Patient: sex F, age 35
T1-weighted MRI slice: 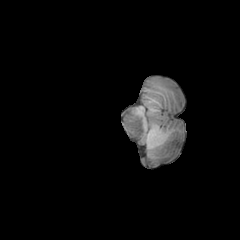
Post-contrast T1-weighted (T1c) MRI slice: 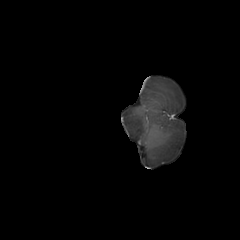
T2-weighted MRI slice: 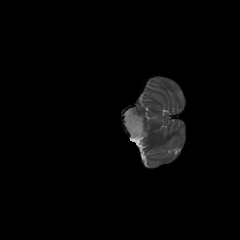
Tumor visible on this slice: yes
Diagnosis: Astrocytoma, IDH-mutant
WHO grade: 3